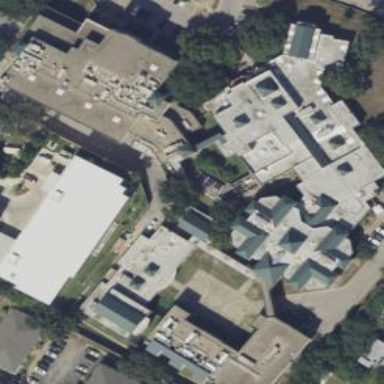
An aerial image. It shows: Prison building.